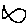
Label: fish